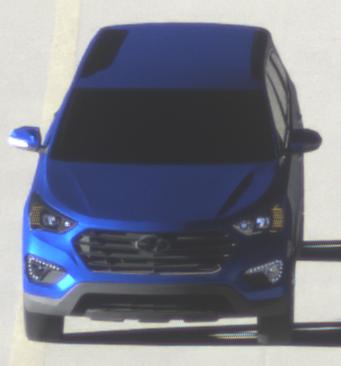
Make: Hyundai
Model: Santa Fe 2.4 GDI
Detailed model: Santa Fe (DM)
Model produced from: 2017/08
Model produced until: 2018/01
Doors: 5
Color: blue
Road condition: dry road
Daytime: sunrise or sunset
Contrast: high contrast